Aerial crown-view tile of a tropical tree (Barro Colorado Island, Panama), acquired 20241216:
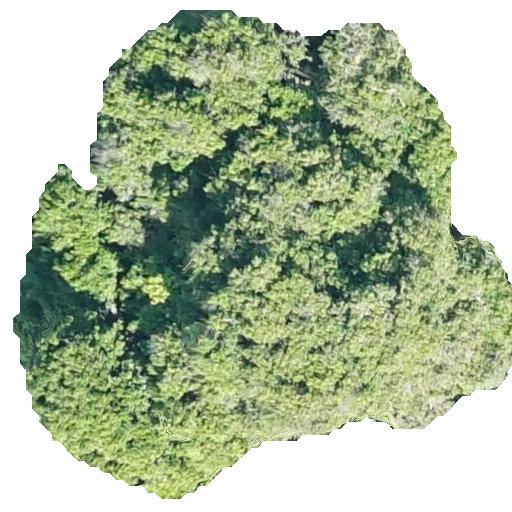
Species: Prioria copaifera
GBIF accepted scientific name: Prioria copaifera
Crown area: 250.411 m²